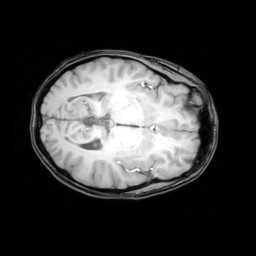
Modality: T1w
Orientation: axial
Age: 22
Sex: female
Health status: healthy
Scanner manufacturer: philips
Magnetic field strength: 3 T
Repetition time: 0.012 s
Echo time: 0.0037 s